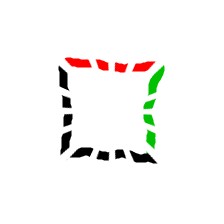
Shape: square